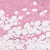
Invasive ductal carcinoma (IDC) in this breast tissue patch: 0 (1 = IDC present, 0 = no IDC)